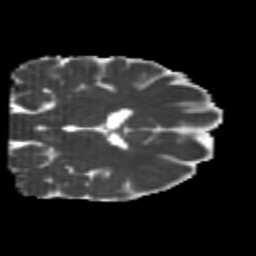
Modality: MD
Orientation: coronal
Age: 22
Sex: female
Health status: healthy
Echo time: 0.074 s